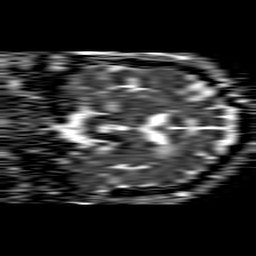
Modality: ADC
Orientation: coronal
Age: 64
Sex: male
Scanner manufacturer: philips
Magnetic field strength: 1.5 T
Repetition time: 4.6 s
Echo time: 0.08517 s